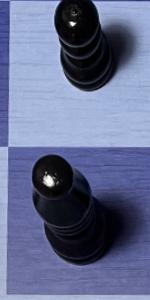
Label: Bishop_Black